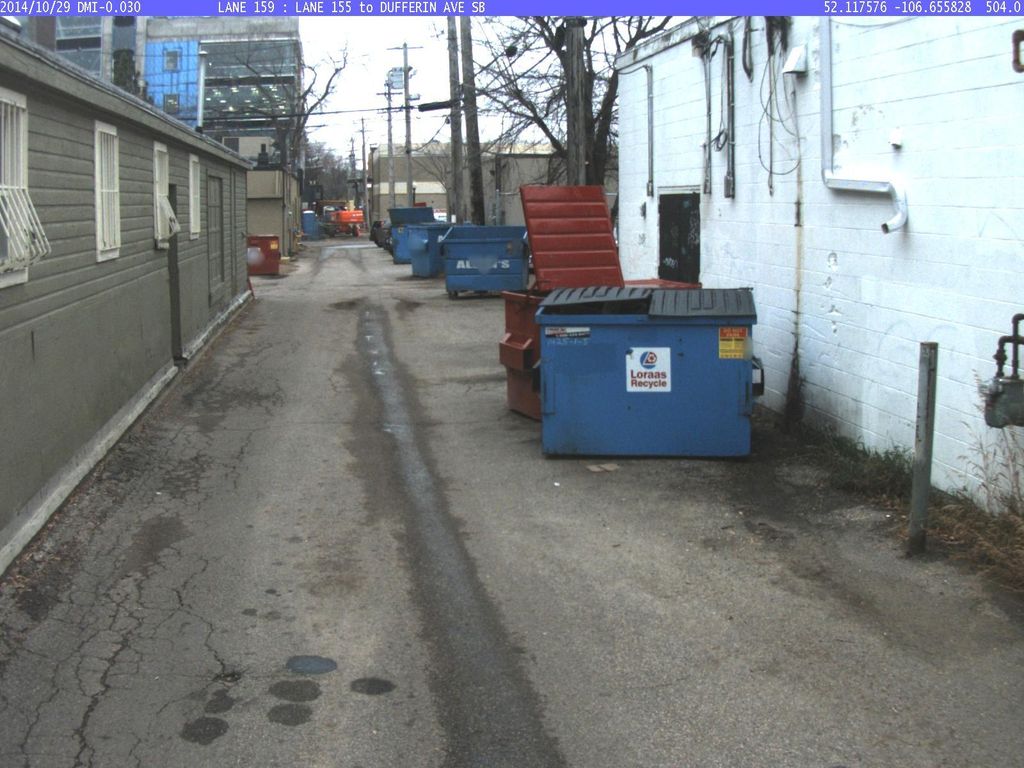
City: saskatoon